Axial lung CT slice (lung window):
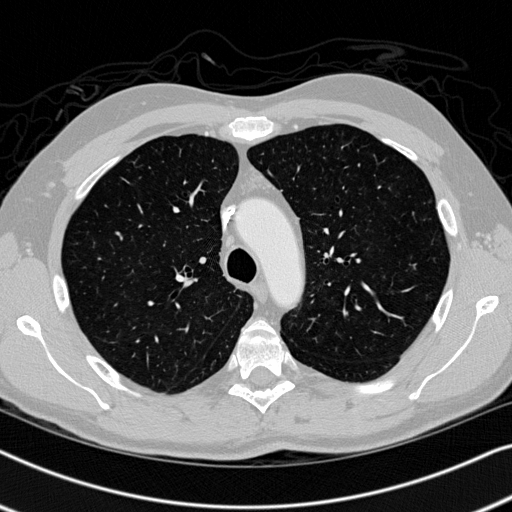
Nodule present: no